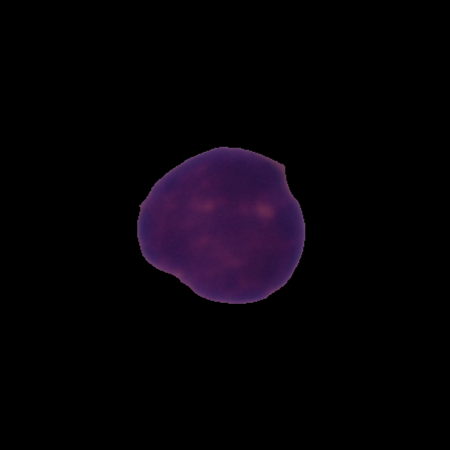
Label: healthy